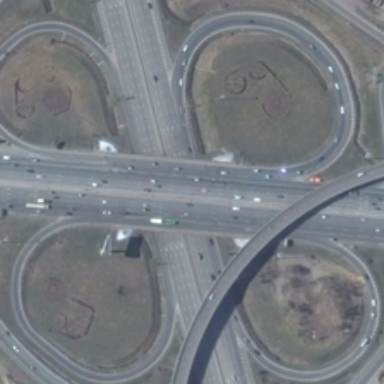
There are many bare lands around the overpass .